Field crop: maize
Growth stage: 2
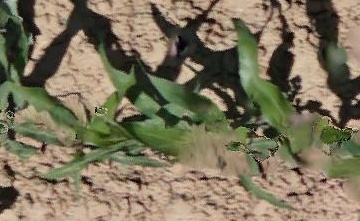
Species: maize